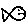
Label: fish